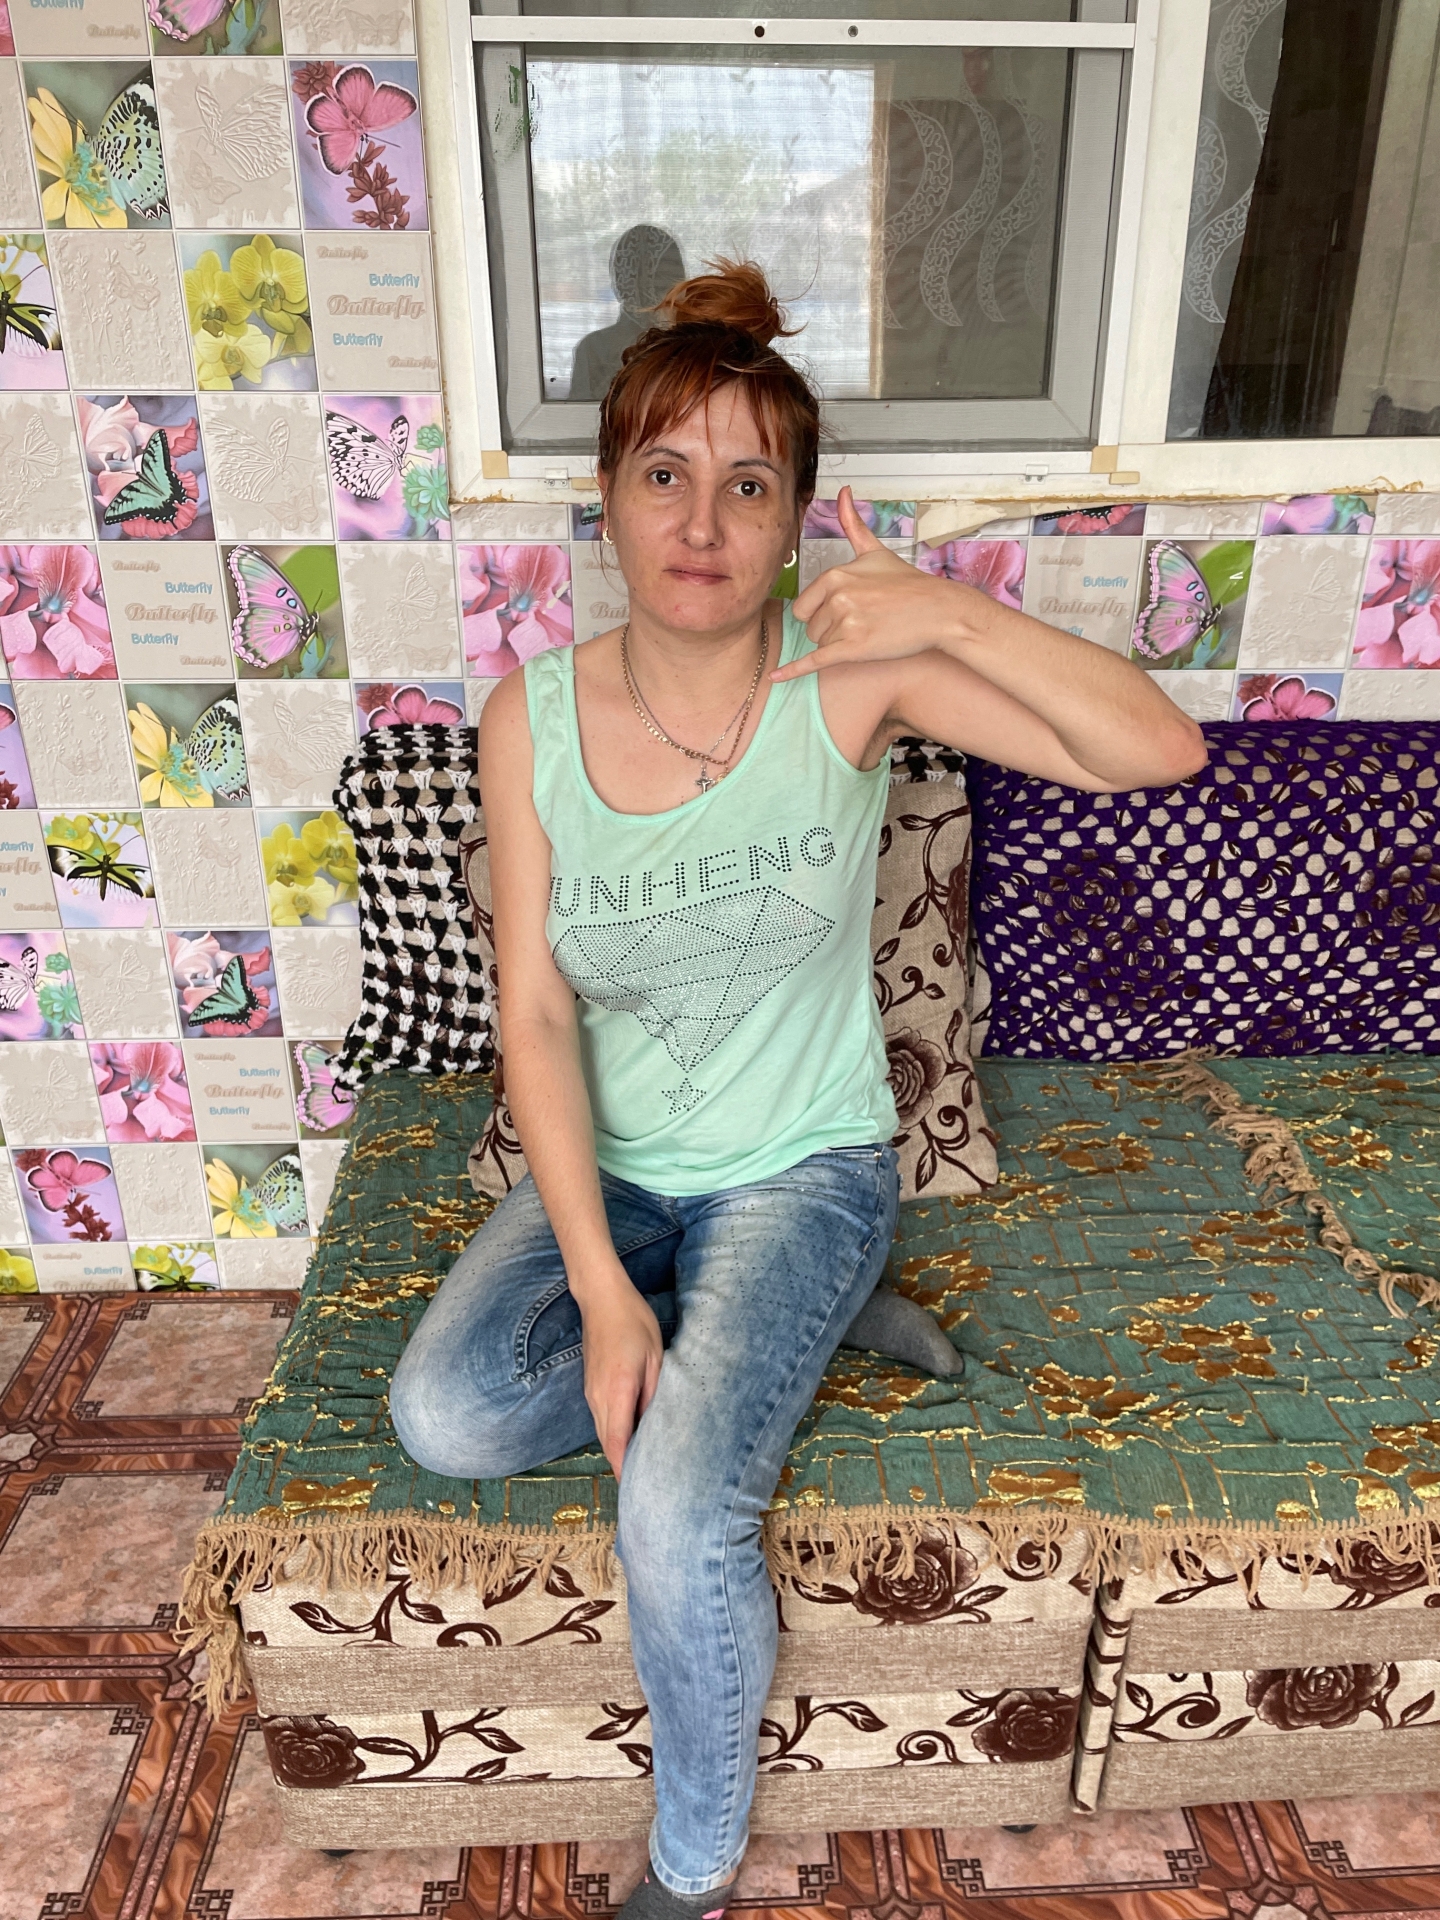
Label: clear